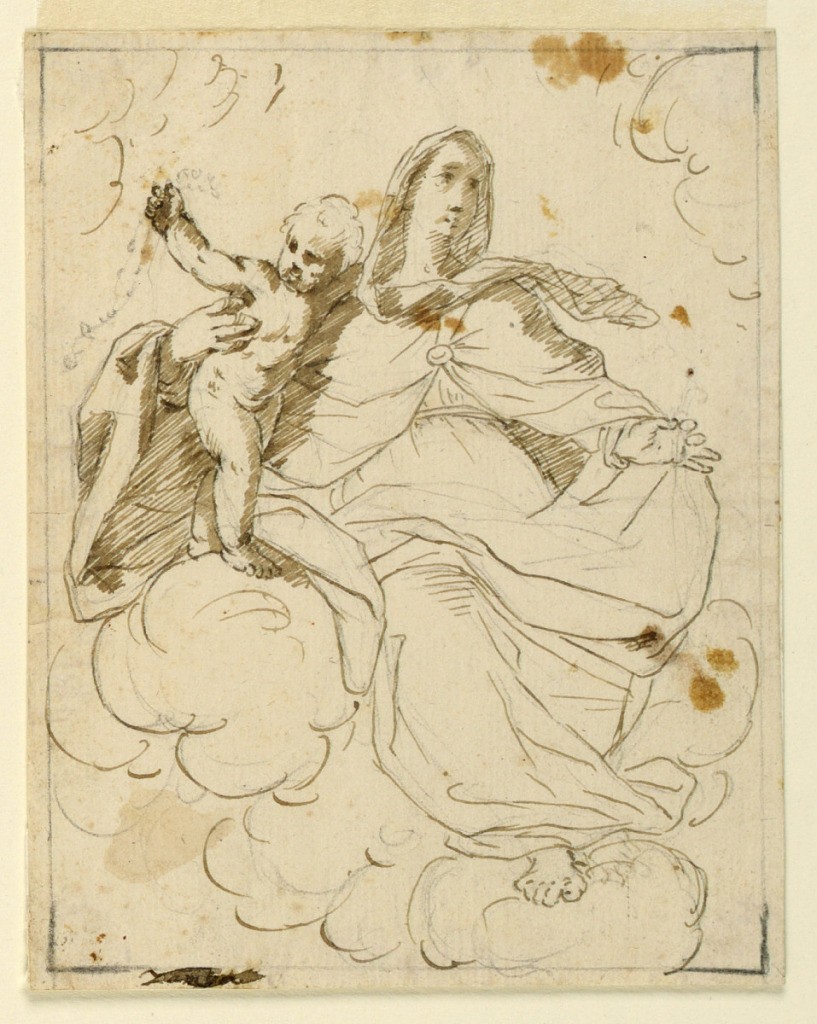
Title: Madonna and Child
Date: possibly 17th century
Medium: Graphite, pen and ink on paper
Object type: Drawing
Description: Madonna and Child, with framing lines.